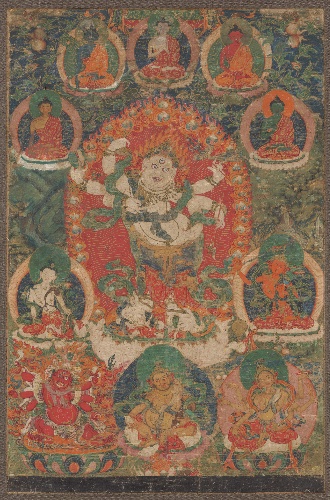
Date: ca. 18th century
Object type: Tangka
Classification: Paintings
Medium: Distemper on cotton
Culture: Tibet
Dimensions: Image: 21 1/8 × 13 7/8 in. (53.7 × 35.2 cm)
Framed: 21 × 29 in. (53.3 × 73.7 cm)
Department: Asian Art
Credit line: Gift of Stephen and Sharon Davies Collection, 2018
Accession year: 2018
Repository: Metropolitan Museum of Art, New York, NY